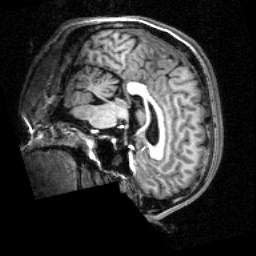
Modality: T1w
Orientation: sagittal
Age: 23
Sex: male